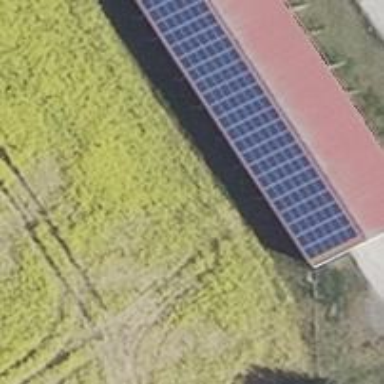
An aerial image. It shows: Small solar photovoltaic panel generator inside building.